Interaction volume radius: 5 \u00c5
Interaction volume height: 20 \u00c5
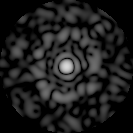
Disorder parameter: 0.8326